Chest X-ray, AP view. Patient: 55 years old, sex M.
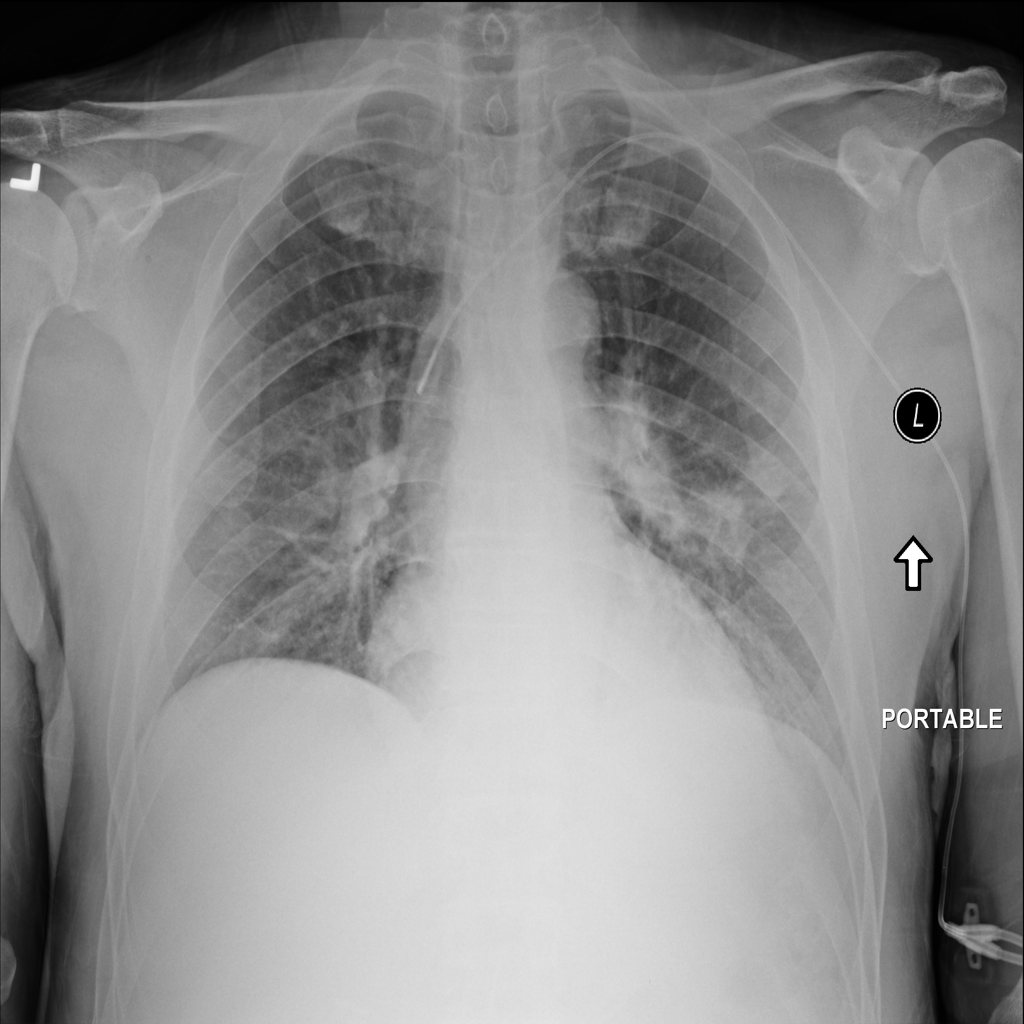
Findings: No Finding